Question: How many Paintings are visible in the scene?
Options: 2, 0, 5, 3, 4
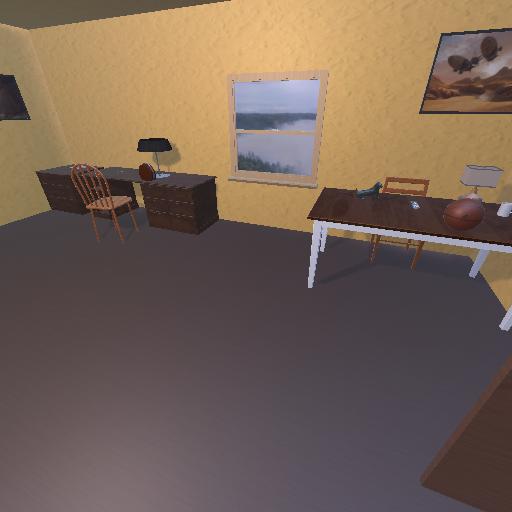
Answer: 2